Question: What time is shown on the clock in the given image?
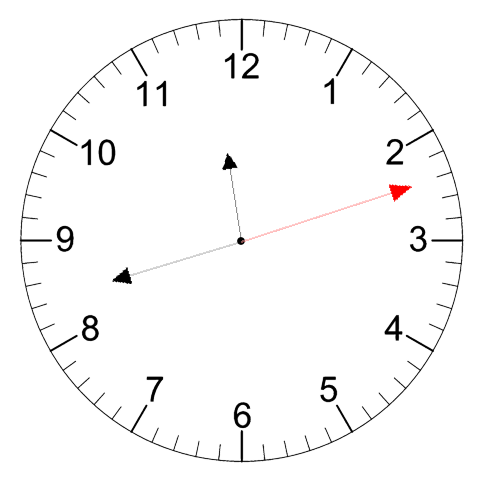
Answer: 11:42:12